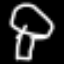
Label: mushroom